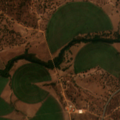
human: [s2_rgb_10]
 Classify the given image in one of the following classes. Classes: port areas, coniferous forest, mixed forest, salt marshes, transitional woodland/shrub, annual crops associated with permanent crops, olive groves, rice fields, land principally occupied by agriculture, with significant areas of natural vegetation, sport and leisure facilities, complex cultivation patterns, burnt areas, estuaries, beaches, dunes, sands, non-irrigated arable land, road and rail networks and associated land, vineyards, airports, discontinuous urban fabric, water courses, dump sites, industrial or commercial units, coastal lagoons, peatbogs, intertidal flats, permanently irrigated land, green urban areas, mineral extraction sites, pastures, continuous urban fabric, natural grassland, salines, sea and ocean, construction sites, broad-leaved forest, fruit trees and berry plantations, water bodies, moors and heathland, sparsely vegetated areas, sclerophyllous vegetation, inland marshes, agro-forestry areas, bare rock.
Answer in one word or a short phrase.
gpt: permanently irrigated land, olive groves, agro-forestry areas